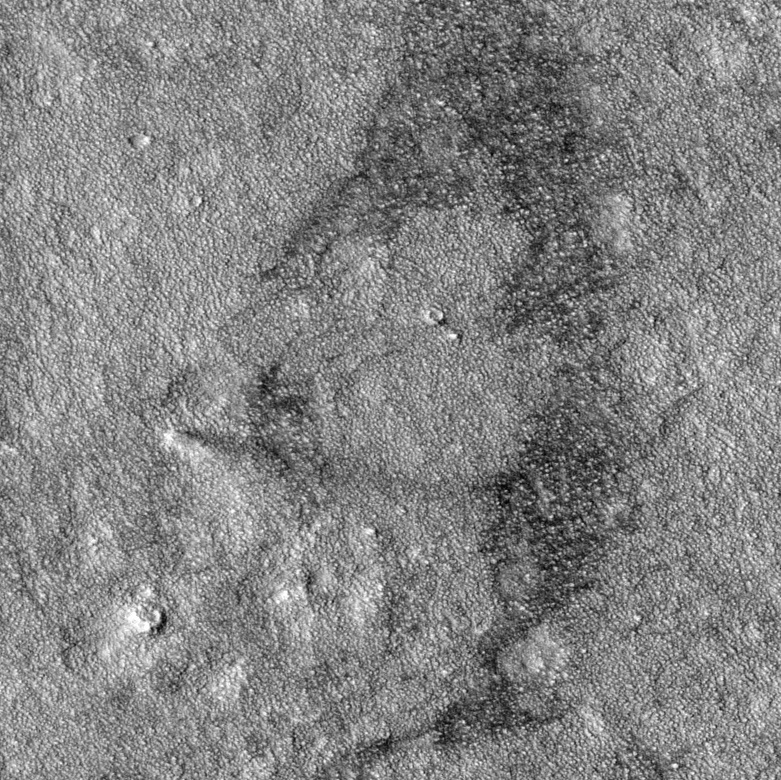
Label: dustdevil